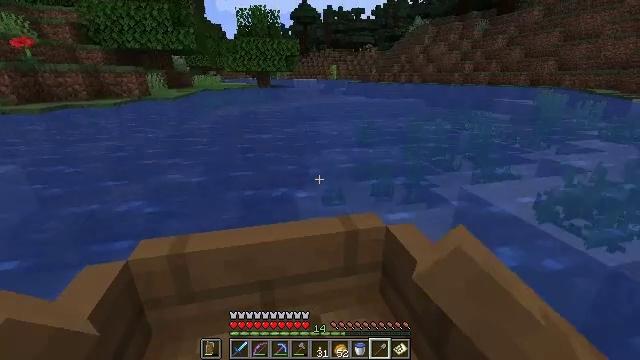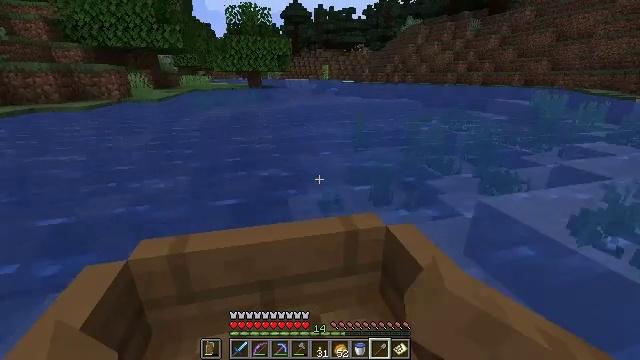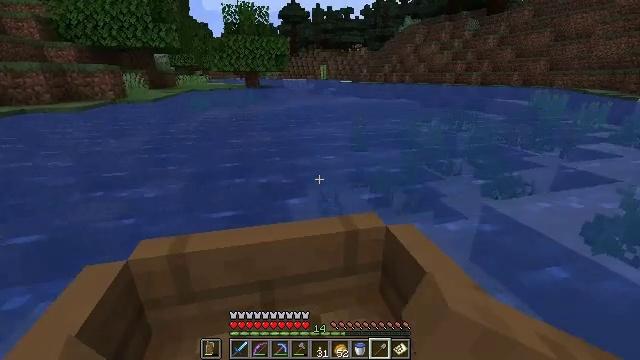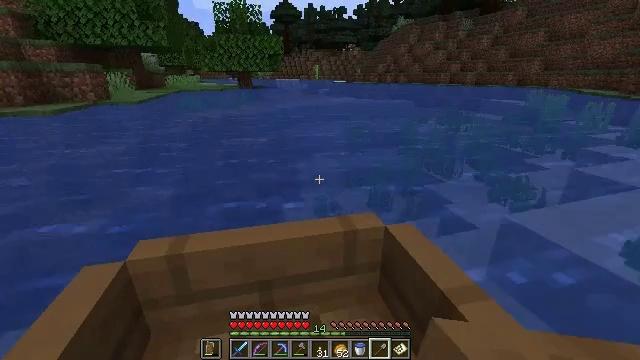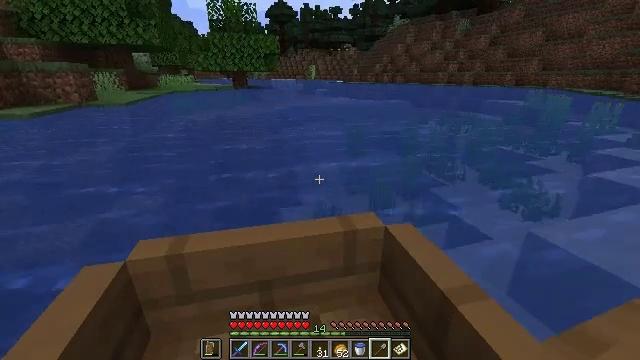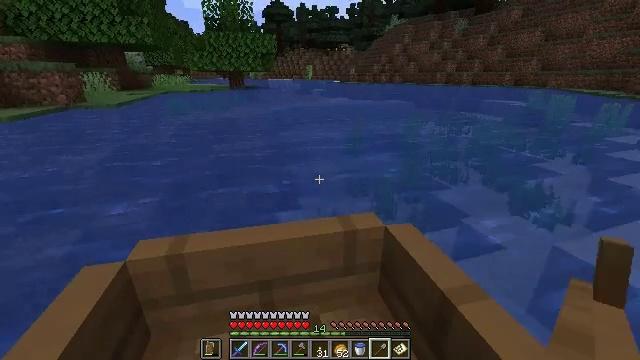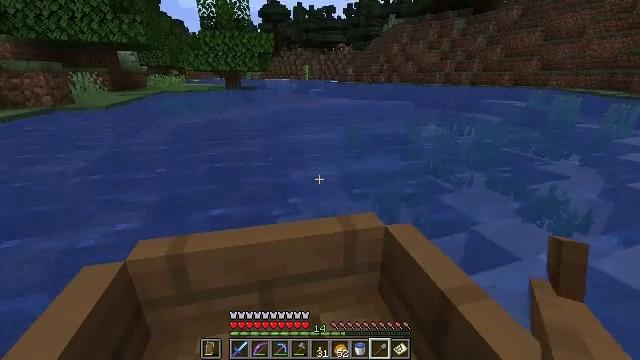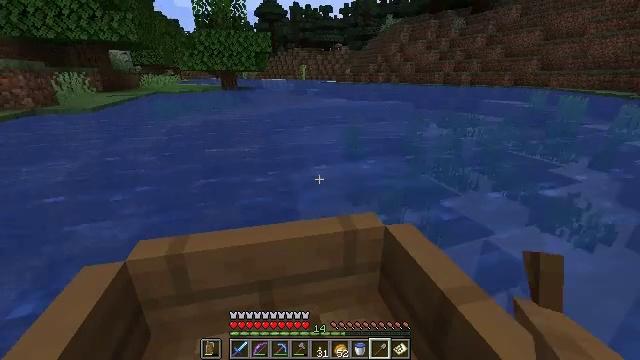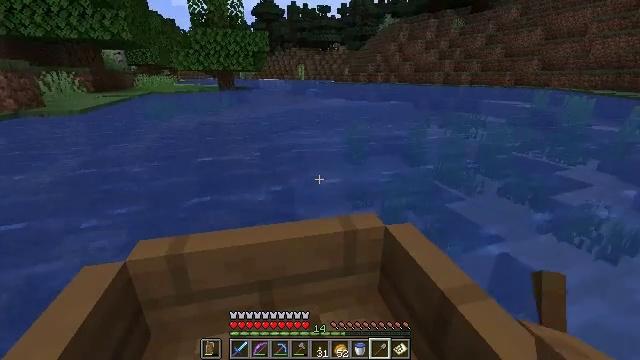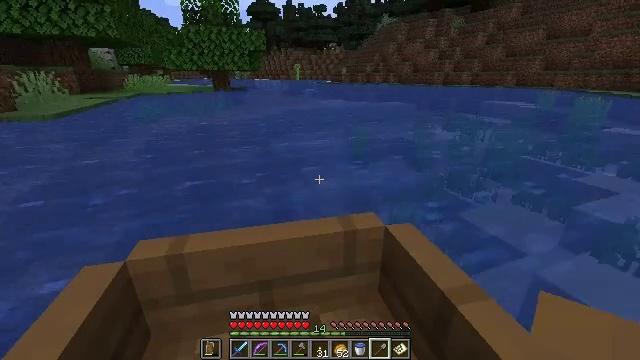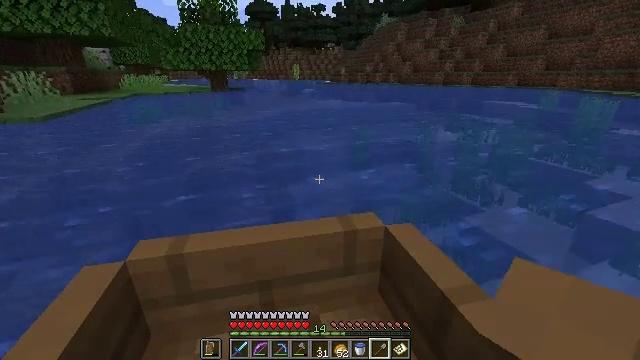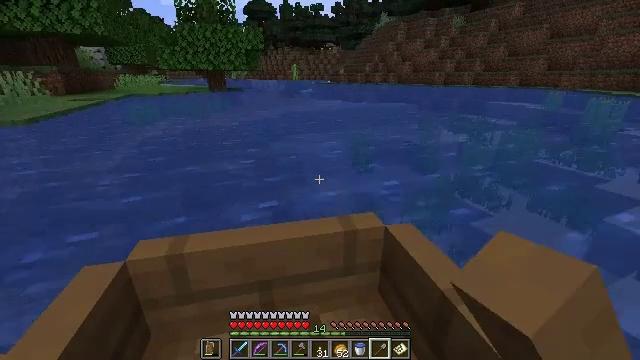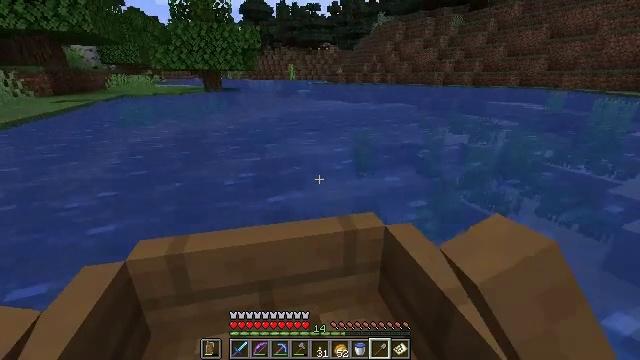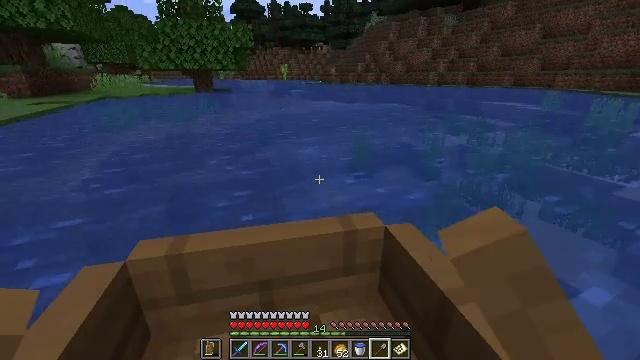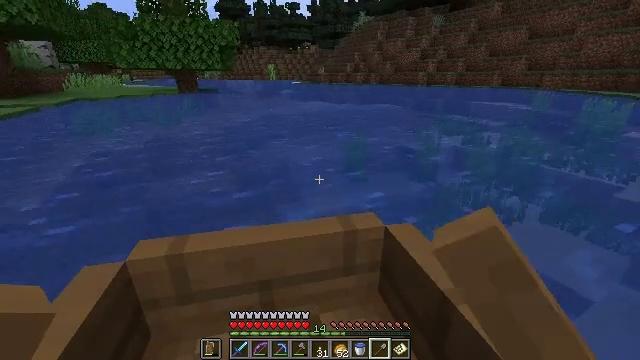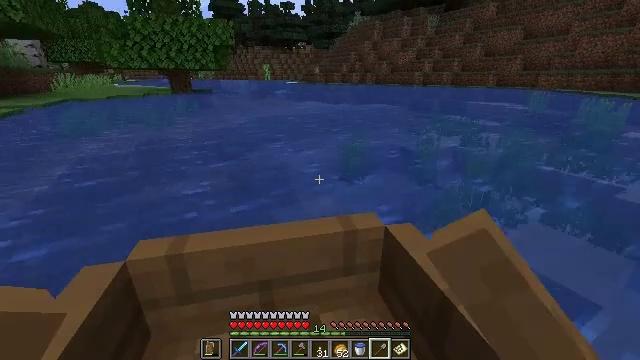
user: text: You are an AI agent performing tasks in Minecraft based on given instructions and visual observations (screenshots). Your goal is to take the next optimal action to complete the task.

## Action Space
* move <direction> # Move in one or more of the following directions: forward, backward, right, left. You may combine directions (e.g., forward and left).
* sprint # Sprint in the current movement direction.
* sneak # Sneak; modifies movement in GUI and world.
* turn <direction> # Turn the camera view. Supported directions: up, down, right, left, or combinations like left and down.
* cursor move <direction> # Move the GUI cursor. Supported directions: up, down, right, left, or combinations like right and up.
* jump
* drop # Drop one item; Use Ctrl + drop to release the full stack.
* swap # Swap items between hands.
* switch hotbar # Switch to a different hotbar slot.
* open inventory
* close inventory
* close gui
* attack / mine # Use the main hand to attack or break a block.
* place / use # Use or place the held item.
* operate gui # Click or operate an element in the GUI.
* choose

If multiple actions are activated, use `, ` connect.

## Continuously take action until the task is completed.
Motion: motion action
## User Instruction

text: Gather clay blocks.
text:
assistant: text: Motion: move forward
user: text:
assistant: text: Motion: move forward
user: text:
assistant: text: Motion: move forward
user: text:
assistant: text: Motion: move forward
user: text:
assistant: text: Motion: move forward
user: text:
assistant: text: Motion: move forward
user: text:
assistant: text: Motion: move forward
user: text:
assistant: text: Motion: move forward
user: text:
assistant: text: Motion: move forward
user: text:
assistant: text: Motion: move forward
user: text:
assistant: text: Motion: move forward and move right
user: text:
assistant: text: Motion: move forward and move right
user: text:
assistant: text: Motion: move forward
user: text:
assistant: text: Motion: move forward
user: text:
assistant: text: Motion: move forward
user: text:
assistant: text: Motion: no_op
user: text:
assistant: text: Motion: no_op
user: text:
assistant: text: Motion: no_op
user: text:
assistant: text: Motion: no_op
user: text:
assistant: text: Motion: no_op
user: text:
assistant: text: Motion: no_op
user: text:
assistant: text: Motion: no_op
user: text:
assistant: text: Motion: move forward
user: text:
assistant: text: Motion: move forward
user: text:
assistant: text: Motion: move forward
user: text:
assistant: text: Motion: move forward
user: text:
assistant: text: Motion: no_op
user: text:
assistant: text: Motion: no_op
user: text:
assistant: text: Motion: no_op
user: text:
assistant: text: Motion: no_op